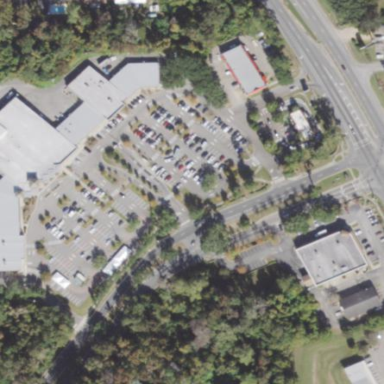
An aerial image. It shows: Retail area.